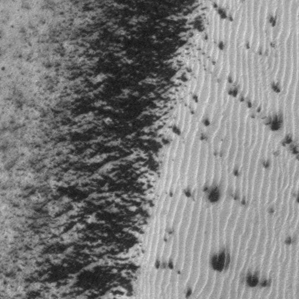
Label: frost